Field crop: maize
Growth stage: 1
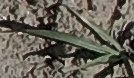
Species: sorghum